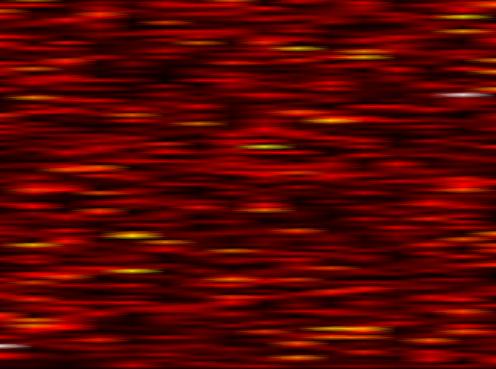
Label: UFMC